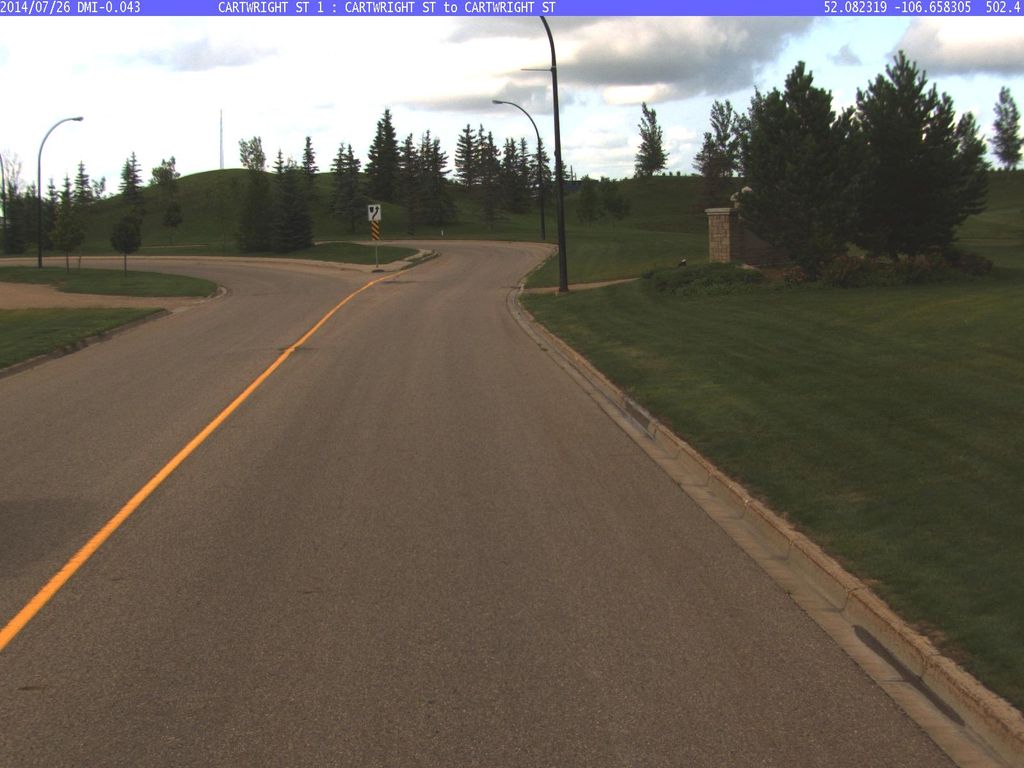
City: saskatoon